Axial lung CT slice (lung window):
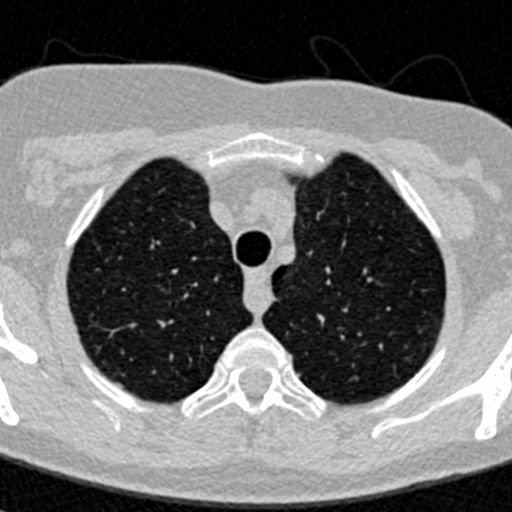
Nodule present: no